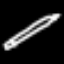
Label: pencil